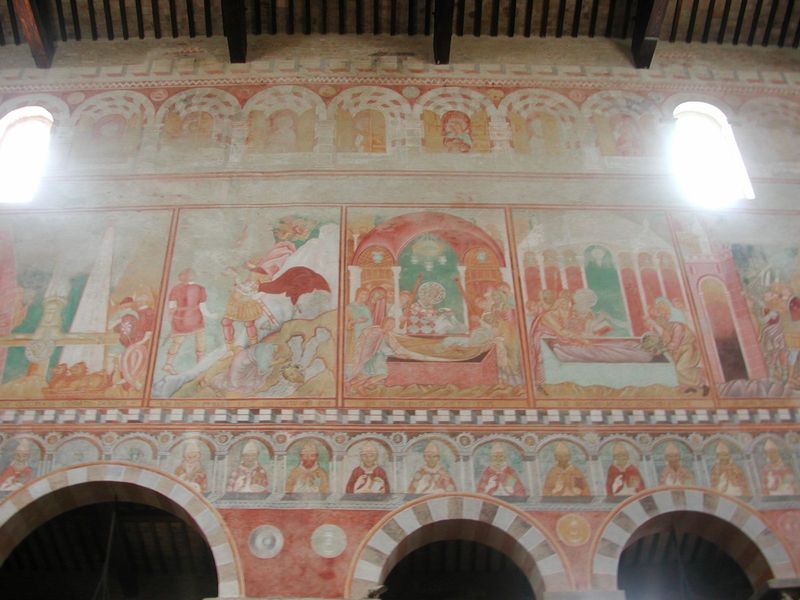
Titel: Innenraum der Abteikirche San Piero in Grado
Standort: San Piero a Grado (EU - I - Toskana)
Schlagwörter: schatten, schlaf, frauen, grün, menschen, fenster, licht, männer, nacht, orange, pfeiler, säulen, weiss, rot, malerei, ornament, wand, innenraum, kirche, mantel, decke, personen, fensterläden, engel, spanien, bogen, italien, rundbogen, wandgemälde, wandmalerei, bett, stuck, freude, kirchen, bögen, porträts, schwert, soldat, waffe, arkaden, obergaden, mittelalter, fresken, romanik, bischöfe, heilige, fresko, büsten, szenen, grablegung, böen, katakomben, oberlichte, al fresco, kreuzweg, bildfelder, päpste, al fresko, bischofe, wandfresken, kircjhe, grïn, fresekn, waqnd